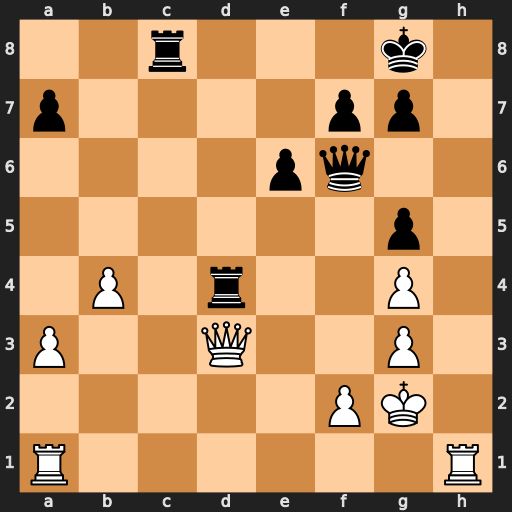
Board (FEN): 2r3k1/p4pp1/4pq2/6p1/1P1r2P1/P2Q2P1/5PK1/R6R
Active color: w
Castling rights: -
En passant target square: -
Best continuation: Qh7+ Kf8 Qh8+ Ke7 Qxc8